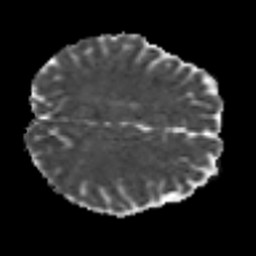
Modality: MD
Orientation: axial
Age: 19
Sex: female
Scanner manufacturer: siemens
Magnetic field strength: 3 T
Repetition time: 7 s
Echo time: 0.0926 s